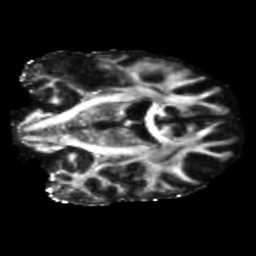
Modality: FA
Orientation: coronal
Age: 47
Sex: male
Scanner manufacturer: siemens
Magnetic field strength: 3 T
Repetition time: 5.25 s
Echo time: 0.08 s